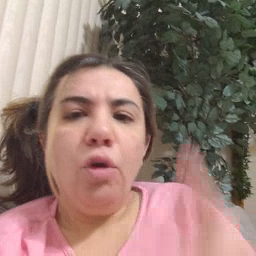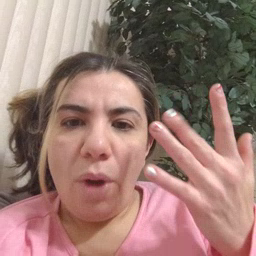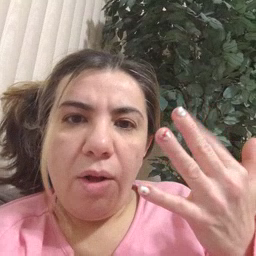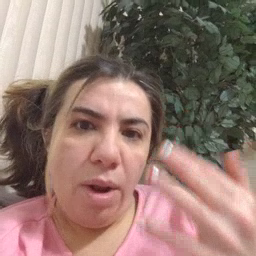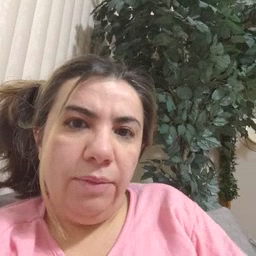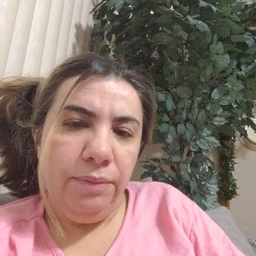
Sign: wait